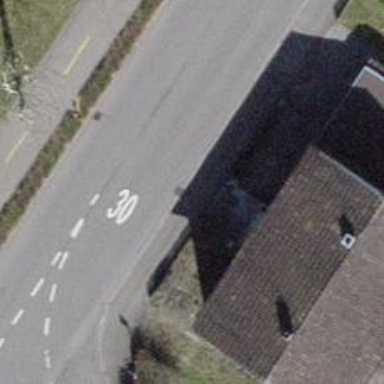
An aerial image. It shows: Bus stop with platform for public transport.